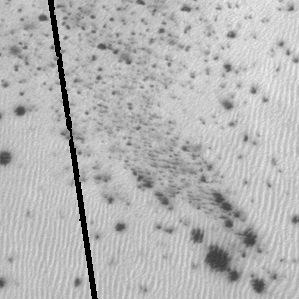
Label: frost